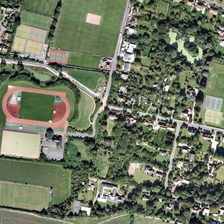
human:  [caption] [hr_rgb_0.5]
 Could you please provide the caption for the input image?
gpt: many green trees and some buildings are in a school with a playground .

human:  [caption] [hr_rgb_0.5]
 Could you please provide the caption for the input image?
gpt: the school is divided into four main areas .

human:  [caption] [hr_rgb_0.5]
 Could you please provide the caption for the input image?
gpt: many green trees and some buildings are in a school with a playground .

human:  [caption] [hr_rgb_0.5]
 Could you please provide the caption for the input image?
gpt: school buildings vary in size, concentrated in the south .

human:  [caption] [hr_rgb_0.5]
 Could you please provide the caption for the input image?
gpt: school buildings vary in size, concentrated in the south .